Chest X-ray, PA view. Patient: 13 years old, sex F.
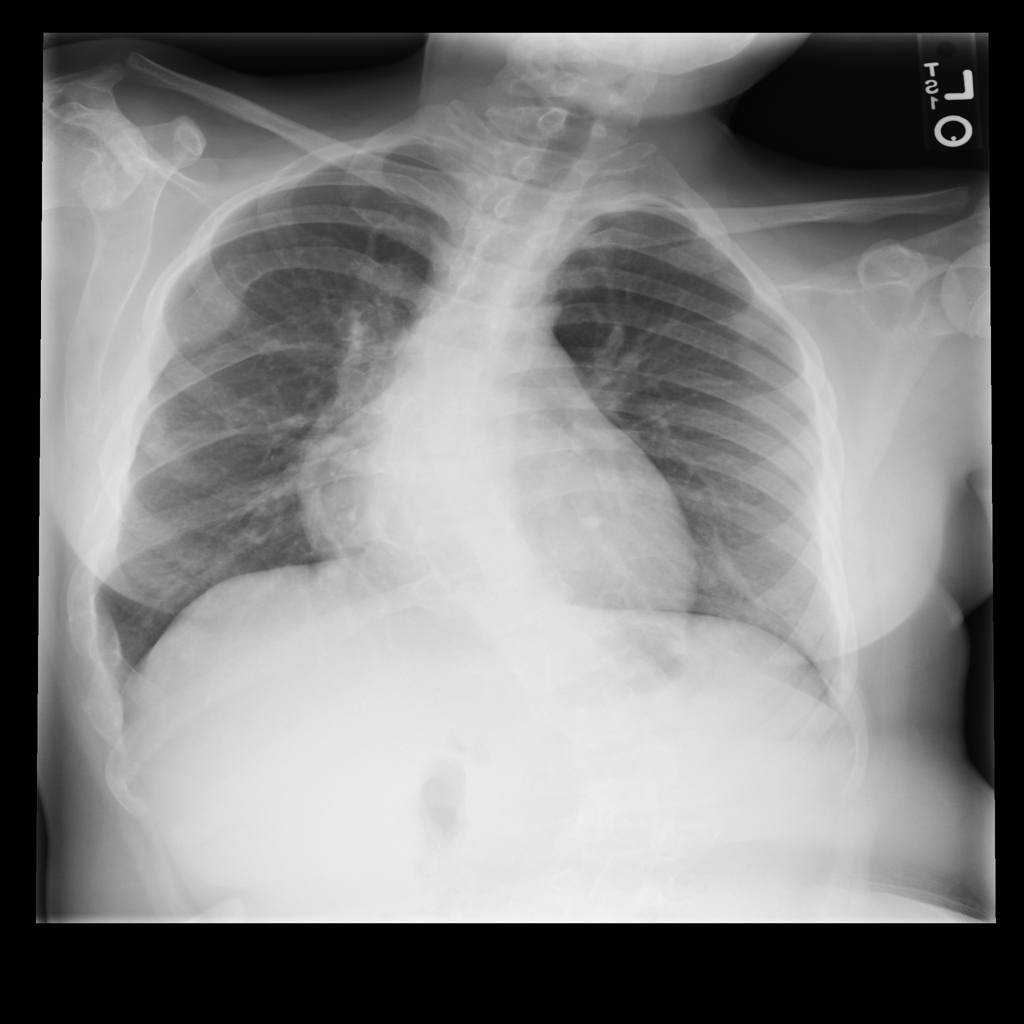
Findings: No Finding